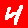
Digit: 4